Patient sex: M
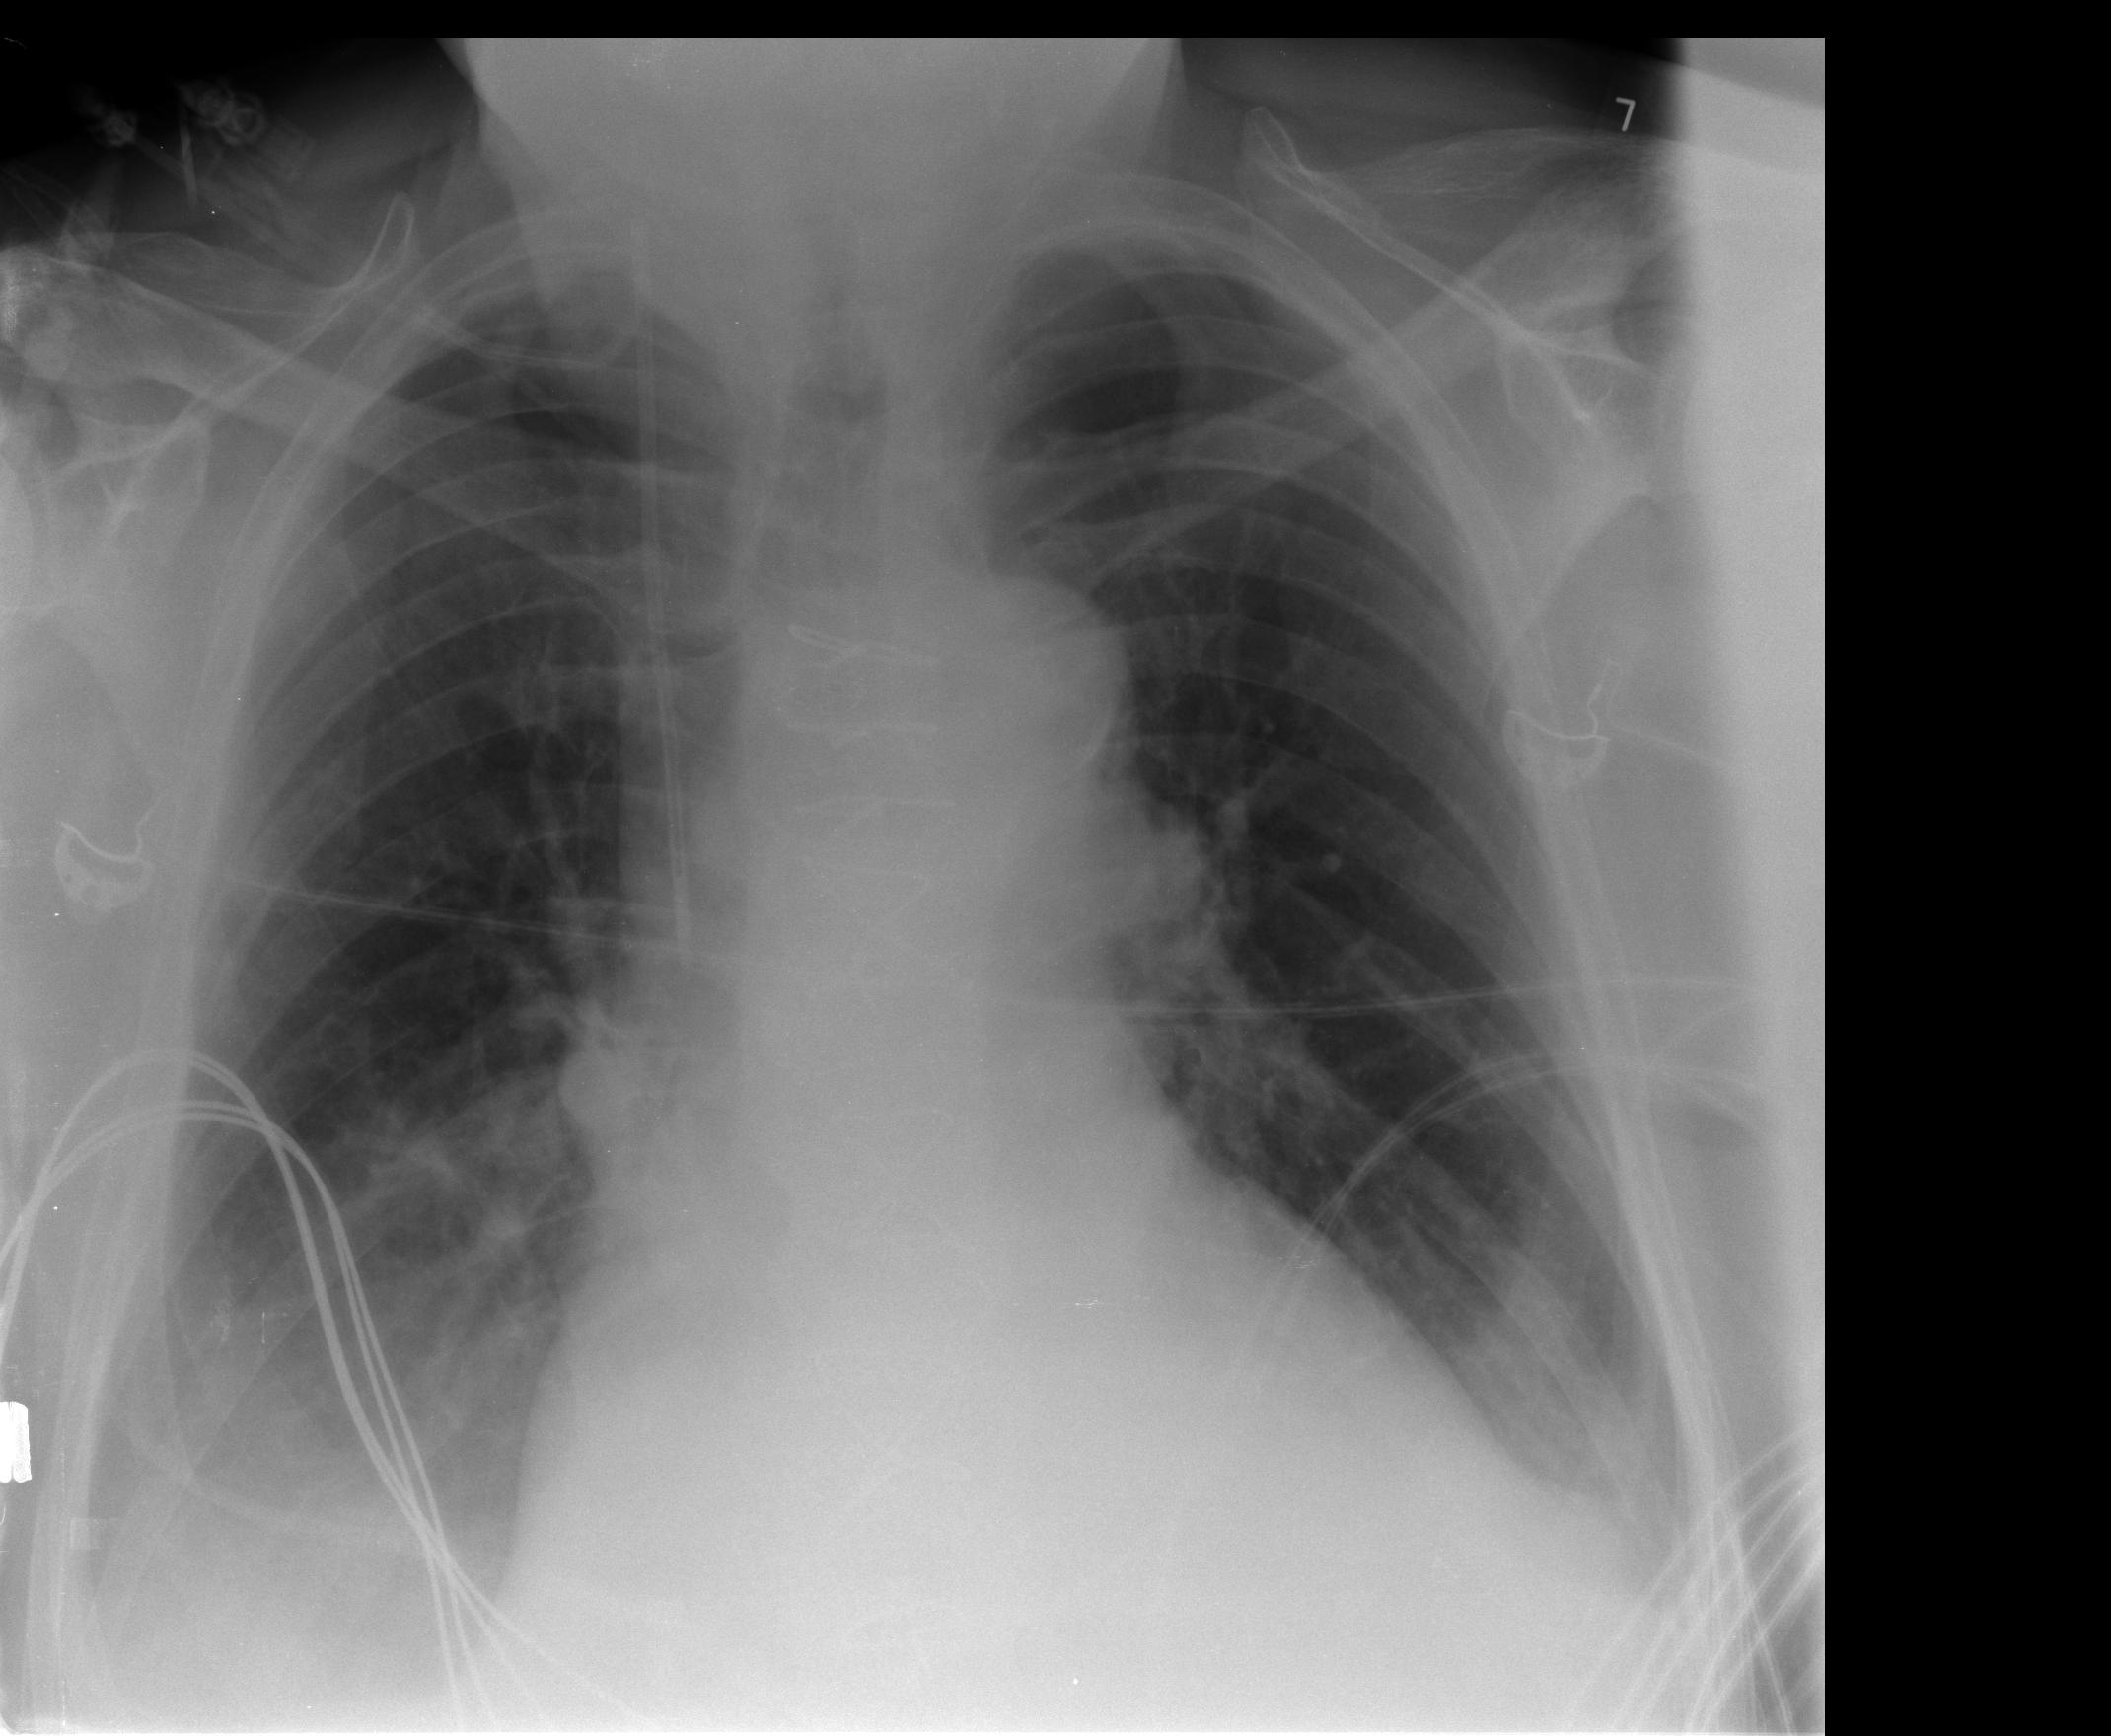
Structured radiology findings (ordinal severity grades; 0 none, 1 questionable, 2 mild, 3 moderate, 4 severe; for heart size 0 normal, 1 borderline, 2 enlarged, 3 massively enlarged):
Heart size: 0
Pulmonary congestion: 0
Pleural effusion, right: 2
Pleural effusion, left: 1
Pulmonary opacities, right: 0
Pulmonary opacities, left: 0
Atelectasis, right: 2
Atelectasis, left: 1